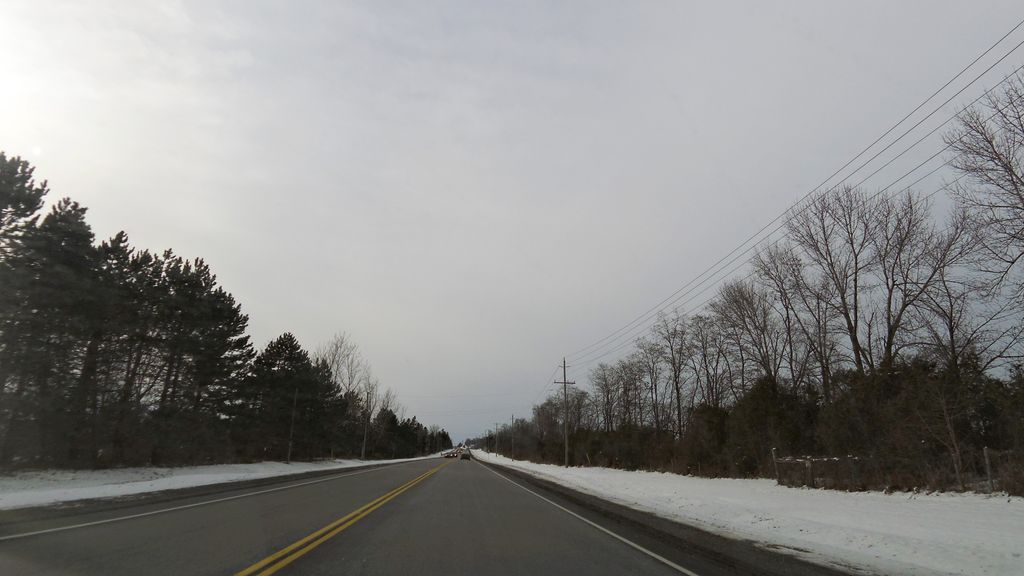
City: hamilton